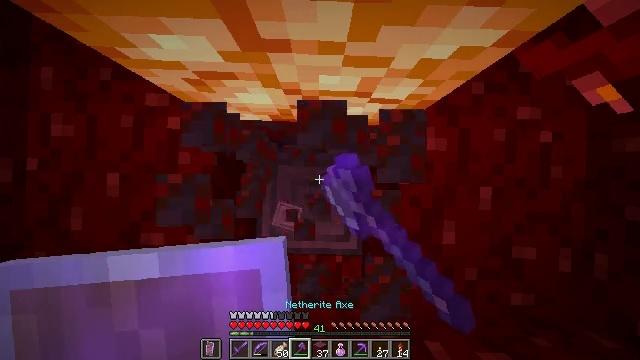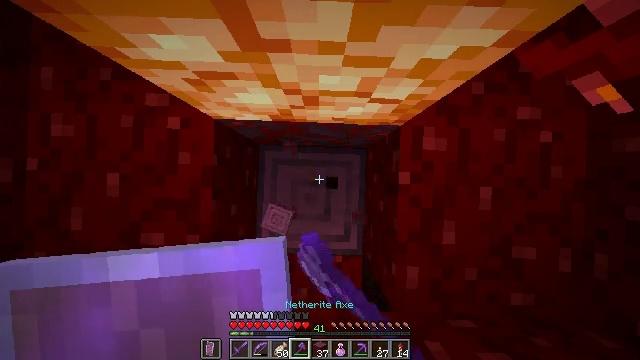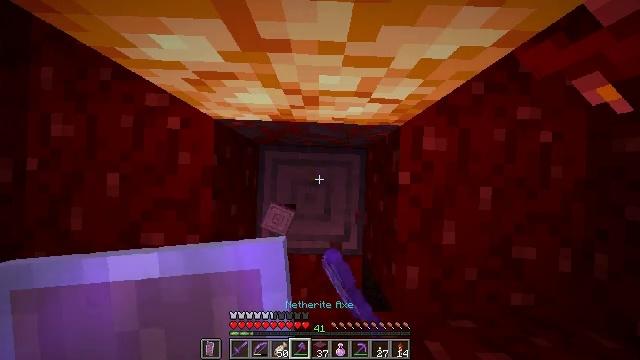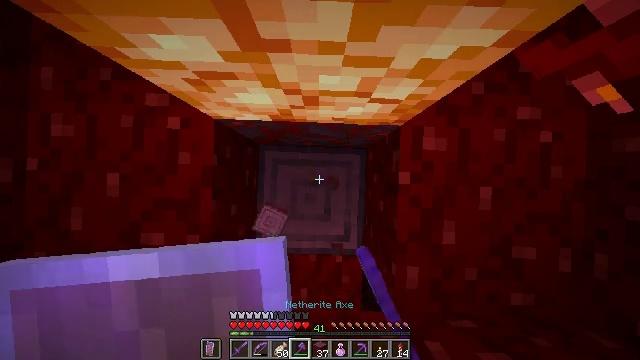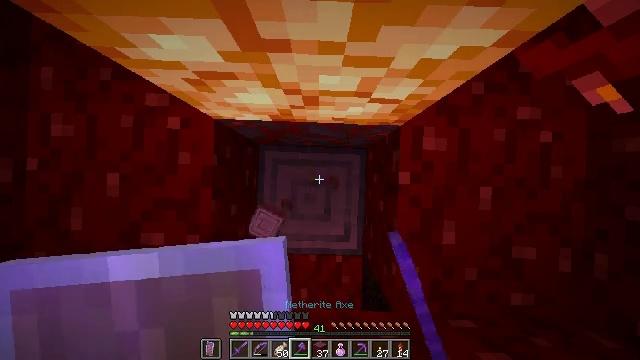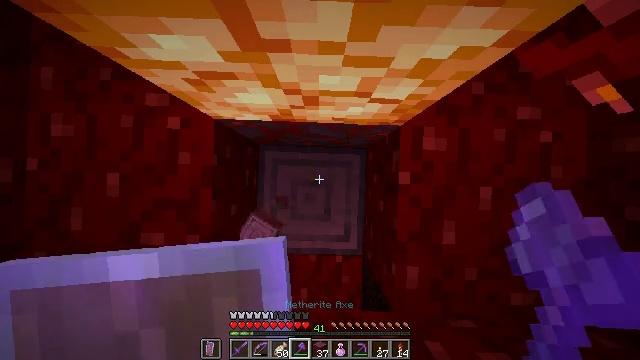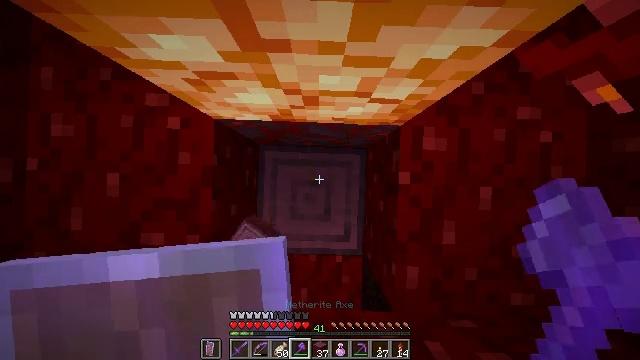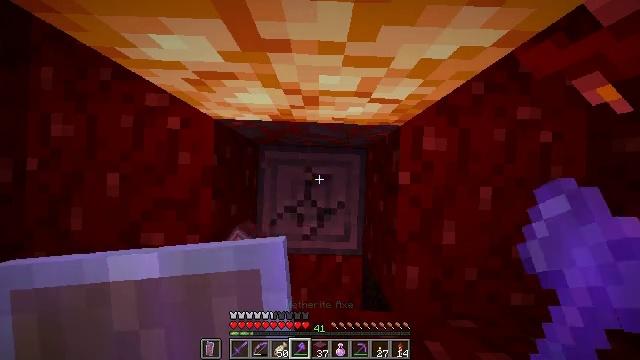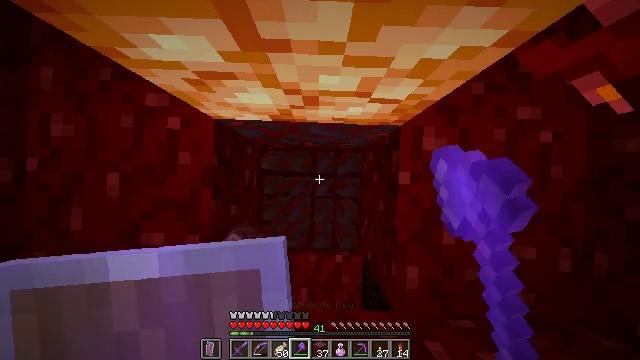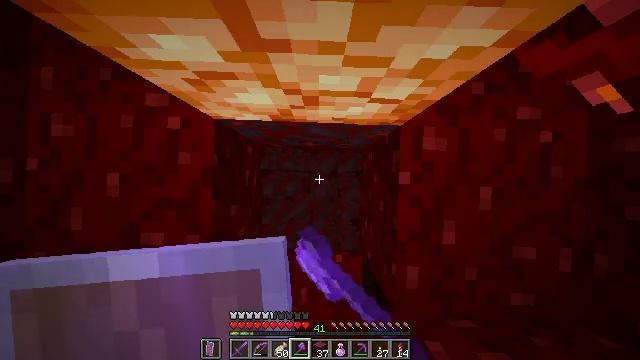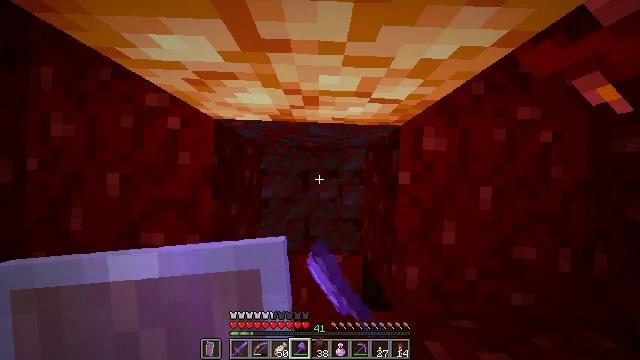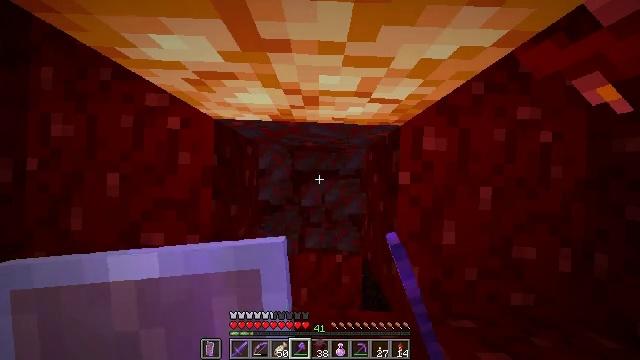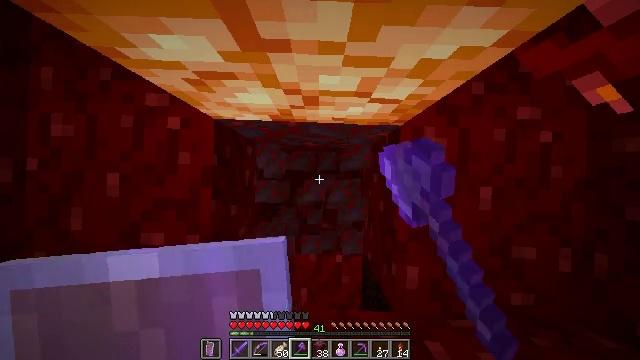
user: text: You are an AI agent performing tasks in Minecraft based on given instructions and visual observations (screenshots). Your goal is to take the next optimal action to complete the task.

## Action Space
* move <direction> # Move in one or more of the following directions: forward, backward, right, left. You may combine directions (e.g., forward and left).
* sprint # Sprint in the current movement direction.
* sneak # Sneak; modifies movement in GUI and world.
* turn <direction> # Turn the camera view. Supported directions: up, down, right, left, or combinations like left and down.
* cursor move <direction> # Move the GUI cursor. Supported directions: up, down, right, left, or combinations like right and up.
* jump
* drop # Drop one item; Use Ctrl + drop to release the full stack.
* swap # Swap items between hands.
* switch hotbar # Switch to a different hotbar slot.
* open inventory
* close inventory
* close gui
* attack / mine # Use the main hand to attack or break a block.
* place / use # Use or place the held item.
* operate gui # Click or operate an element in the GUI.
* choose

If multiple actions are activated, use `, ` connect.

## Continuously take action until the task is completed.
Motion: motion action
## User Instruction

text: Harvest crimson stem blocks.
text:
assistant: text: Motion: no_op
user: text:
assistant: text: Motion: no_op
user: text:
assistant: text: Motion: no_op
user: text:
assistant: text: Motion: no_op
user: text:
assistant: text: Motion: no_op
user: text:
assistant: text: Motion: no_op
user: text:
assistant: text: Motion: attack / mine
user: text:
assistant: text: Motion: attack / mine
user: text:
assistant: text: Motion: attack / mine
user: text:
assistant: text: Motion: attack / mine
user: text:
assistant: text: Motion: attack / mine
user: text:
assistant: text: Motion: attack / mine
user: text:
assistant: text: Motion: attack / mine